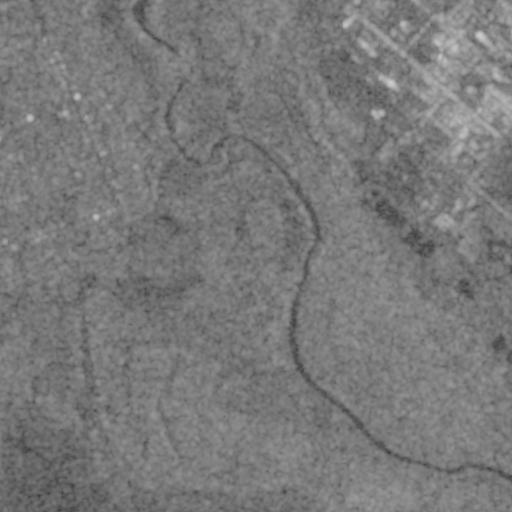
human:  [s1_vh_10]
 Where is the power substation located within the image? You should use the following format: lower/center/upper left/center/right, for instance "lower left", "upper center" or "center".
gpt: The power substation is located in the upper right of the image.
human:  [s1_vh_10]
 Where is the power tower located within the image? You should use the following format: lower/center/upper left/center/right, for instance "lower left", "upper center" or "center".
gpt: The power tower is located in the upper right of the image.
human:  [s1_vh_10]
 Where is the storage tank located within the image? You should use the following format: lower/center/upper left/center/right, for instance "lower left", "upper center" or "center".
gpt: The storage tank is located in the upper right of the image.
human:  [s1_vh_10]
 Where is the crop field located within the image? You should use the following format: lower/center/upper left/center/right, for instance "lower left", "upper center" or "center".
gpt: There is no crop field in the image.

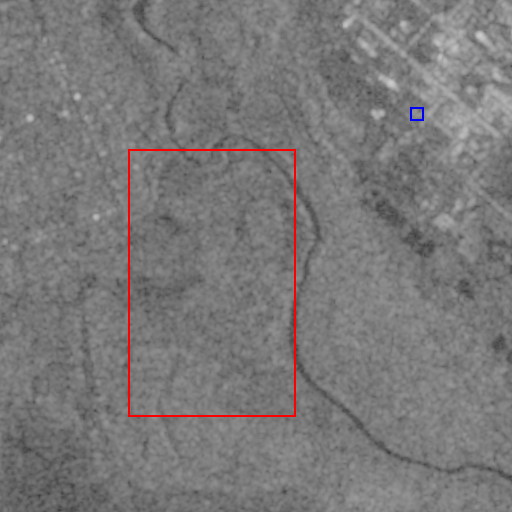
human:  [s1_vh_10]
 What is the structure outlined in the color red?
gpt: The structure outlined in red is a crop field.
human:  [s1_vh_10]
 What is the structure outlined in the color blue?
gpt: The structure outlined in blue is a power substation.
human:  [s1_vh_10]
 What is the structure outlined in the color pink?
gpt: There is no pink outline.